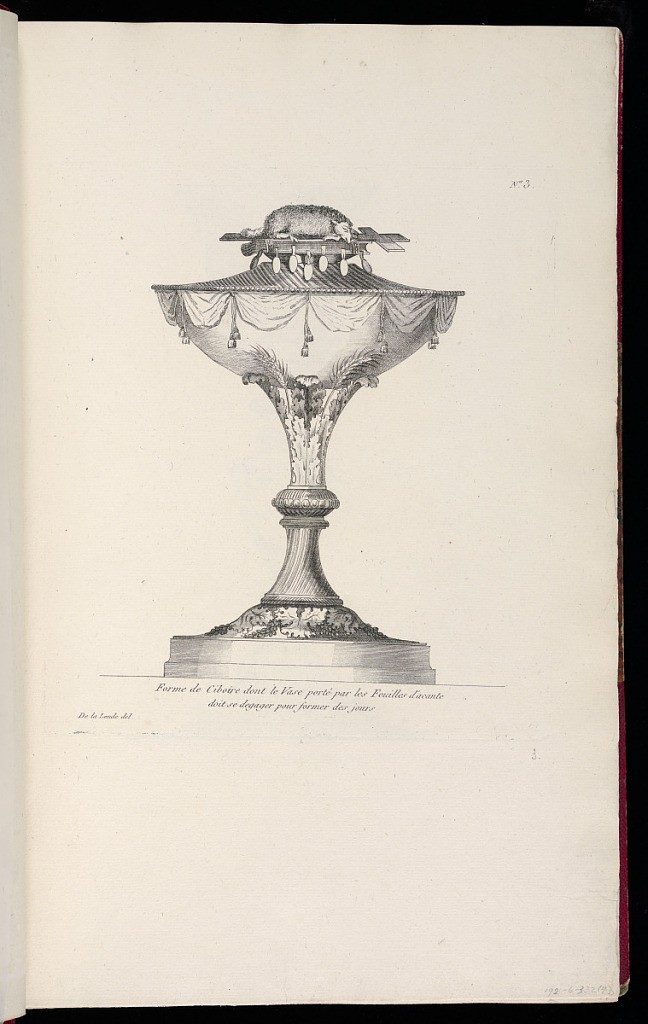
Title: Ciborium
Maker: Richard de Lalonde, French, active 1780–96
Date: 1788–1796
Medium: Etching on off-white laid paper
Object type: Print
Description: Design for a liturgical Eucharist chalice with acanthus leaves decorated the foot and stem of the goblet. The chalice is also decorated with drapery, tassels, bead course, and a lamb and cross at top. The plate is numbered.